Question: I'm doing a menu. The problem is that my buttons are too close to one another. I would like to separate them a bit.
Also I would like to extend them (rozszerzyc je) to the similar sizes.
Here you have the code:
'android:layout_width="wrap_content" android:layout_height="wrap_content" android:layout_above="@+id/button2" android:layout_centerHorizontal="true"'
Here you have the image of this problem:

And each button out of the 4 ones has a similar code. (the difference is in layout_above.
How to make it?
Thanks in advance!
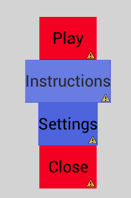
Answer: Any reason why you have to use a 'RelativeLayout'? If you can use a 'LinearLayout' I'd use something like:
'''
<LinearLayout
android:layout_width="..."
android:layout_height="..."
android:orientation="vertical">
<Button
android:layout_width="match_parent"
android:layout_height="0dp"
android:layout_weight="1"
android:padding_top="4dp"
android:padding_bottom="4dp"
... />
</LinearLayout>
'''
This would get all your buttons to be the same size horizontal and vertical. You can tweak the padding top and bottom to get the desired effect.
The way 'layout_weight' works is it takes the leftover space of the parent view, and portions them out to the children views according to their weights. Since the height of every button is '0dp', 100% of the vertical space is left to partition out. Since the weight of all the buttons is the same, they will be roughly the same size.
This explanation is for a vertical 'LinearLayout'. For a horizontal, just switch the values of 'layout_height' and 'layout_width'.